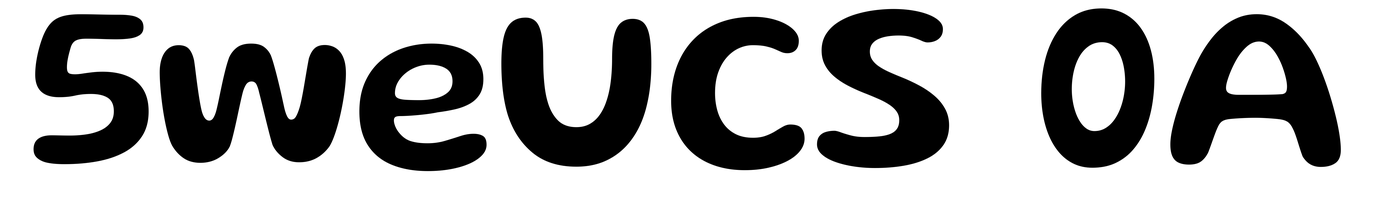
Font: Gluten_Medium